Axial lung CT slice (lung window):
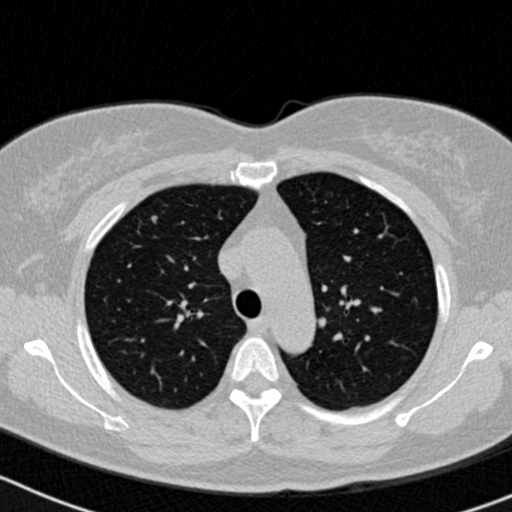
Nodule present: no